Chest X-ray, PA view. Patient: 25 years old, sex F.
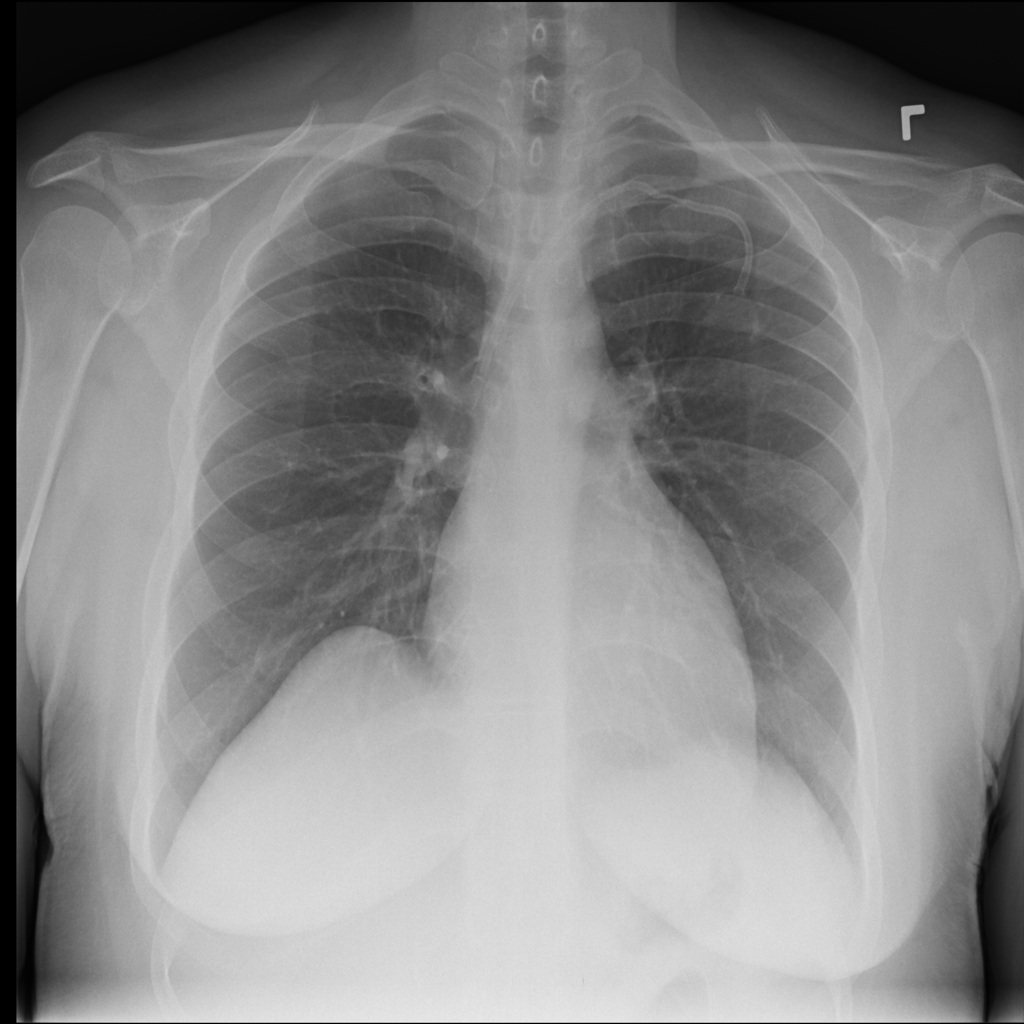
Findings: No Finding